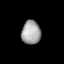
Tissue: lung
Cell type: Epithelial cells
Senescence score: 0.2359
Nuclear area (px): 446
Mean DAPI intensity: 161.85